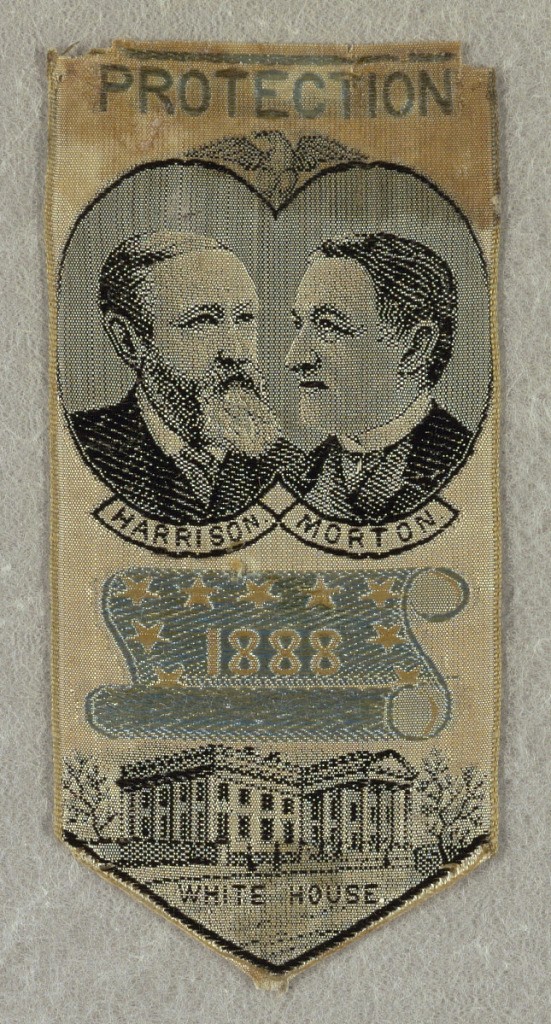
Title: Campaign ribbon
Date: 1888
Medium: silk Technique: jacquard woven
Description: Blue line. Inscription: "PROTECTION" in blue. Portrait of Harrison and Morton. Inscription: "HARRISON MORTON" in black and white. Blue scroll with stars and Inscription: "1888". Image of white house. Inscription: "WHITE HOUSE".